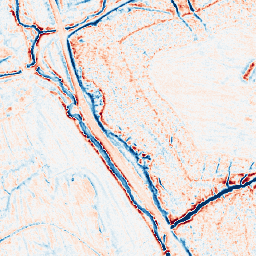
Category: edge_preserving
Decomposition family: anisotropic_diffusion
Decomposition parameters: iterations: 20
kappa: 10
gamma: 0.1
Upsampling method: nearest
Upsampling parameters: scale: 2
Upsampling scale: 2